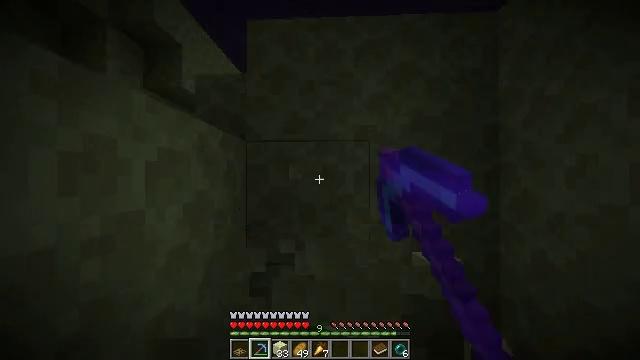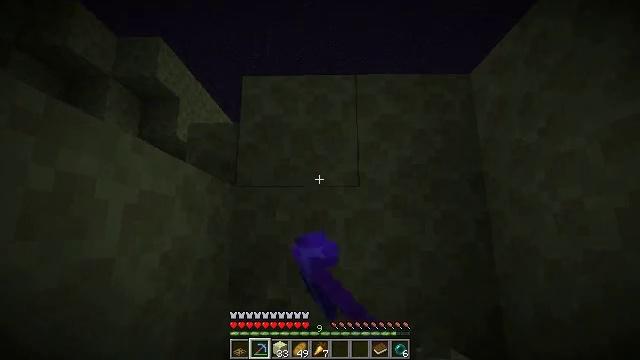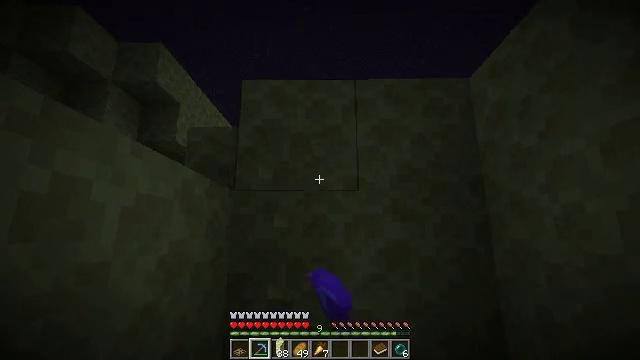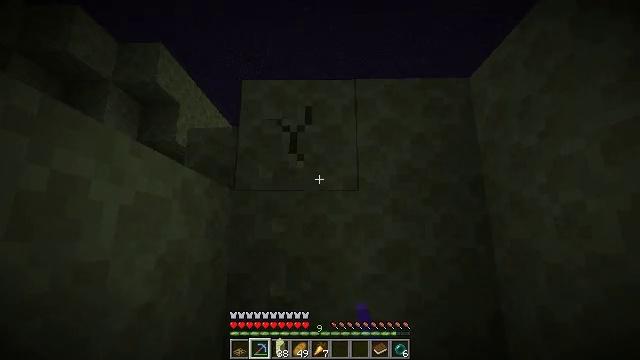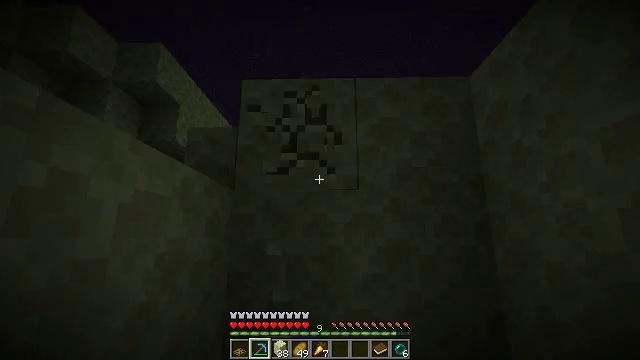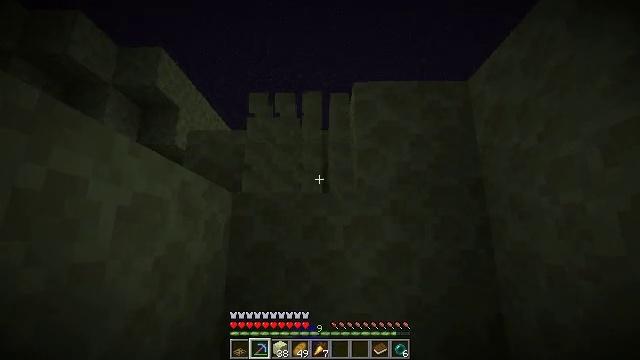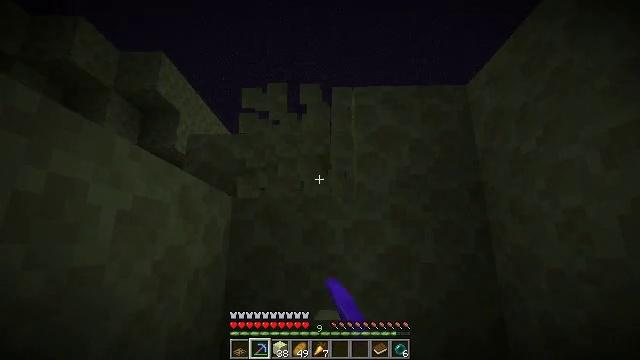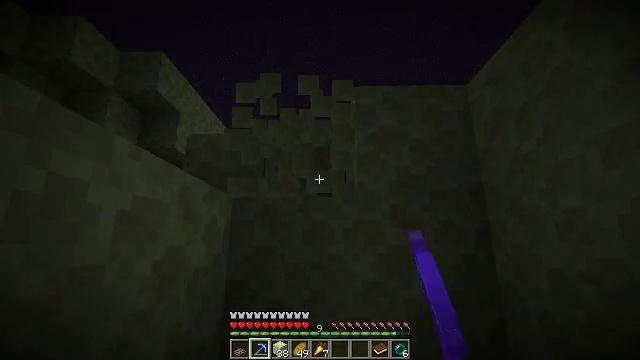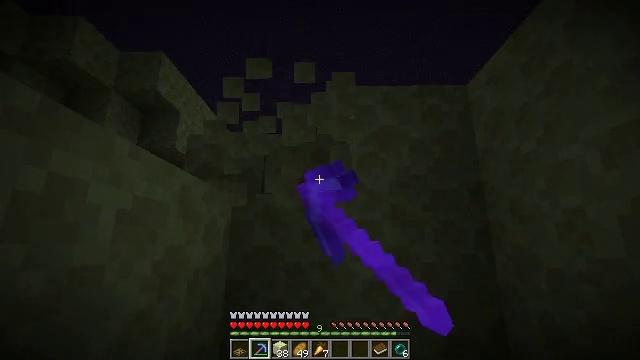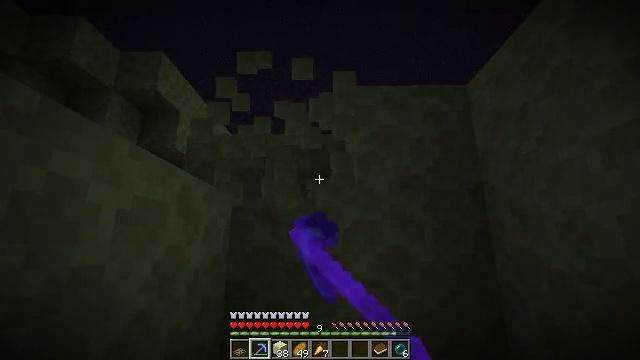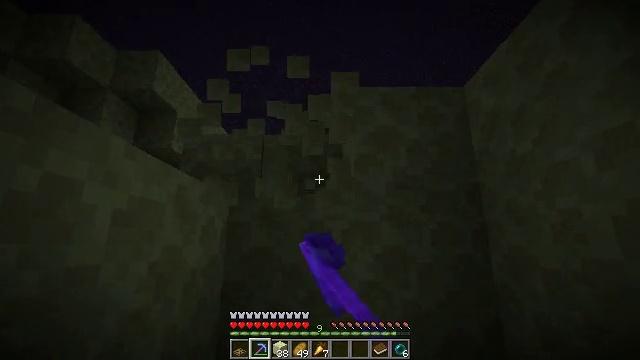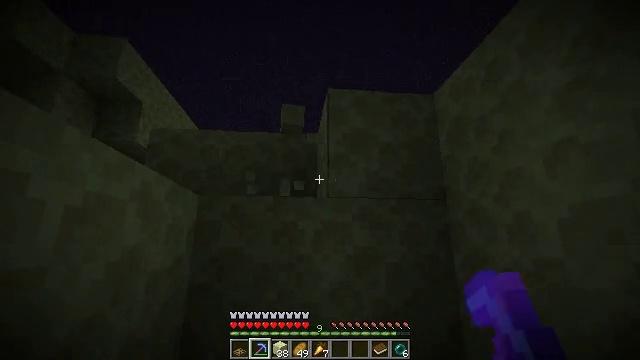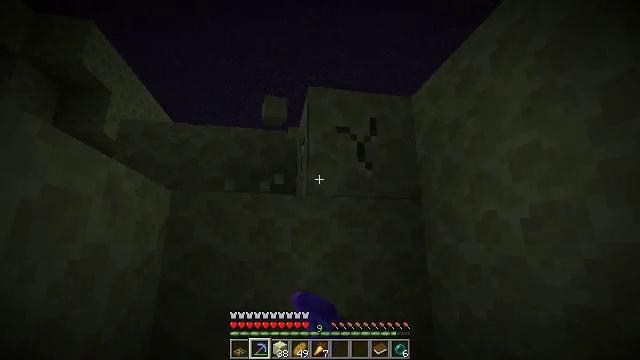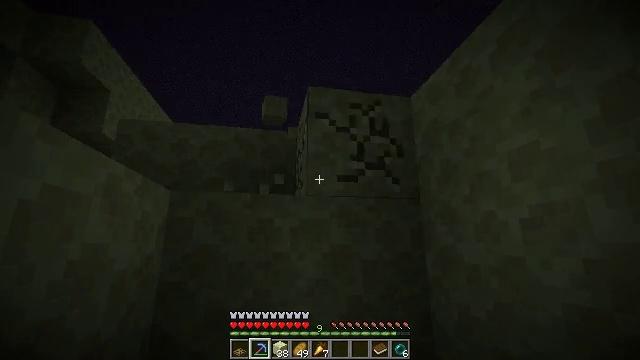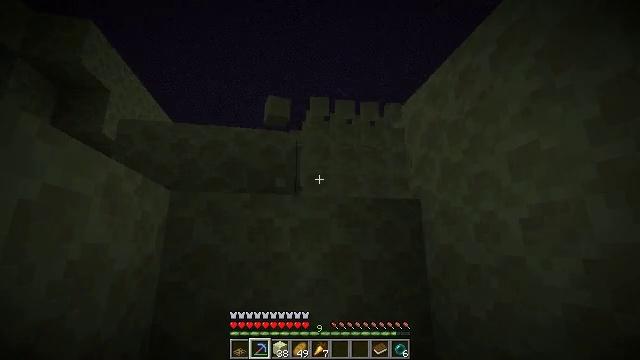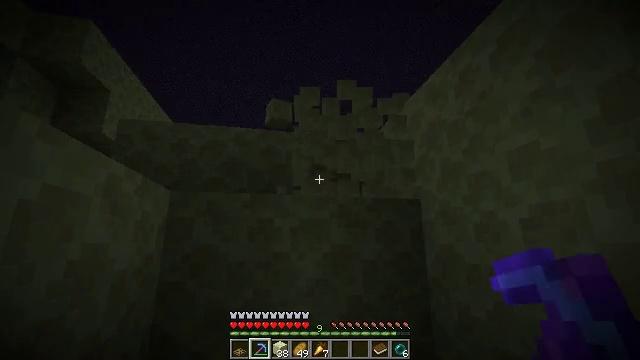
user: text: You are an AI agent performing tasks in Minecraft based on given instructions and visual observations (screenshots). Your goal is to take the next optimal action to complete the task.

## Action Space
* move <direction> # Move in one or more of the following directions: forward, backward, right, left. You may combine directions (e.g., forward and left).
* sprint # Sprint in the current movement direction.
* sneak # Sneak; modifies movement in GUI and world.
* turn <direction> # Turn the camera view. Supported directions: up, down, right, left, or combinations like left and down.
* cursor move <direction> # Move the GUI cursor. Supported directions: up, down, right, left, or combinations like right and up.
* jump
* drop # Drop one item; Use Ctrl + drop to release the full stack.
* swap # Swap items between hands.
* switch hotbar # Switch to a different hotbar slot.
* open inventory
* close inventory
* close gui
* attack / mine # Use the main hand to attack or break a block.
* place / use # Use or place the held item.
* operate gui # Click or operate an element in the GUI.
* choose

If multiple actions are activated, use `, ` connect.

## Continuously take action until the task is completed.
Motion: motion action
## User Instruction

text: Gather end stone from the End.
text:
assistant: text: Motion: turn right and up, attack / mine
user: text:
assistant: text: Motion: turn up, attack / mine
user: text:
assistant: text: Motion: attack / mine
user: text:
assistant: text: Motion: attack / mine
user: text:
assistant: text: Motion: attack / mine
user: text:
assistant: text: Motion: attack / mine
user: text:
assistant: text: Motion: attack / mine
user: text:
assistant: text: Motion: attack / mine
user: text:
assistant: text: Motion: attack / mine
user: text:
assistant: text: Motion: attack / mine
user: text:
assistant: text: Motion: turn right, attack / mine
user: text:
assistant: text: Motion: turn right, attack / mine
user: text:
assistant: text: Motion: attack / mine
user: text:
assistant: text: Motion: attack / mine
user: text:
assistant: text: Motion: attack / mine
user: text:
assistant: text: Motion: attack / mine
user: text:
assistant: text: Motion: attack / mine
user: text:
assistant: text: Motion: attack / mine
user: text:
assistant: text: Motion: turn left, attack / mine
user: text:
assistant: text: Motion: turn left and up, attack / mine
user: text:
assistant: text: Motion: attack / mine
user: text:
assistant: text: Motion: attack / mine
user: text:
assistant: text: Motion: attack / mine
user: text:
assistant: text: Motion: attack / mine
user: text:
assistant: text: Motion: attack / mine
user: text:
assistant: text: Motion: attack / mine
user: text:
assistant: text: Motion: turn right, attack / mine
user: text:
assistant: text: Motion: turn right, attack / mine
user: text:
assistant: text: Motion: attack / mine
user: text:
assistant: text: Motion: attack / mine